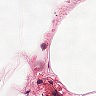
Metastatic tissue present: no